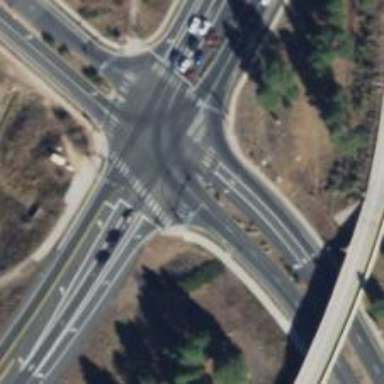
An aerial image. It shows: Zebra crossing on the road.